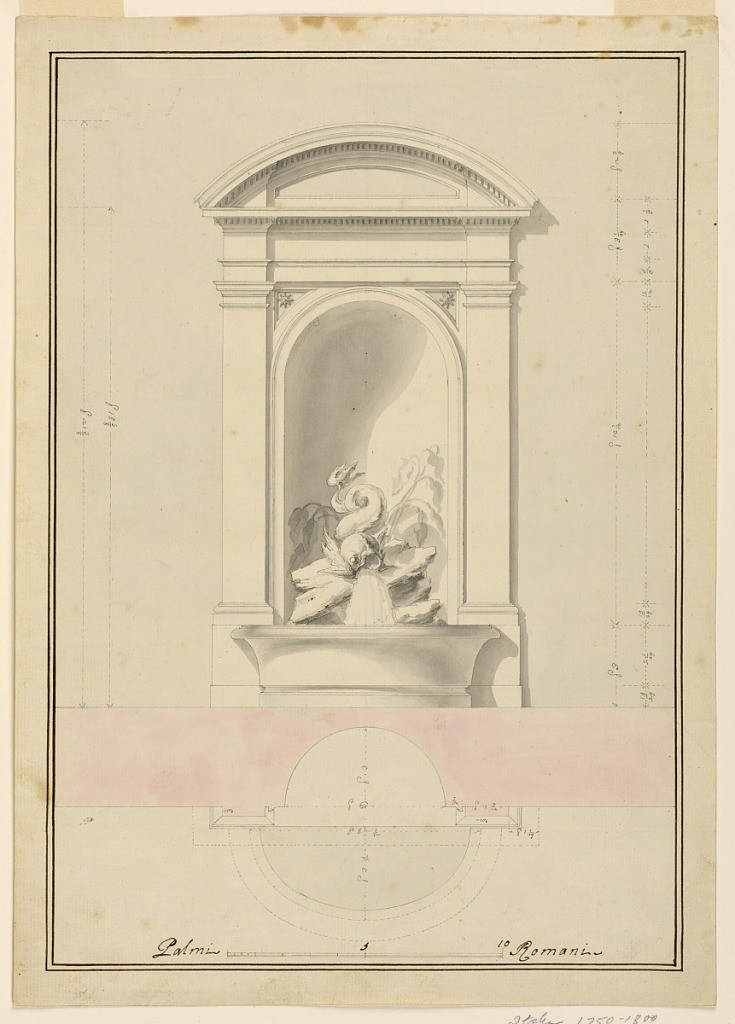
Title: Design for a Wall Fountain
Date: late 18th century
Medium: Graphite, pen and ink, brush and wash on paper
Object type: Drawing
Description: A niche with a segmented pediment. Water flows from the mouth of a dolphin and into a basin. Measured plan below.